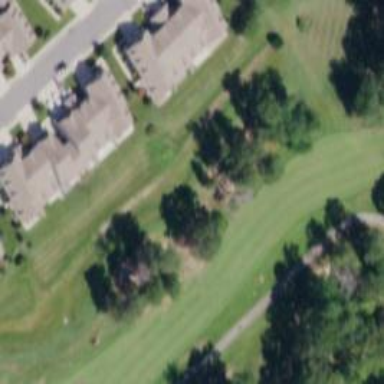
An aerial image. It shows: Golf bunker.